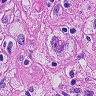
Metastatic tissue present: yes